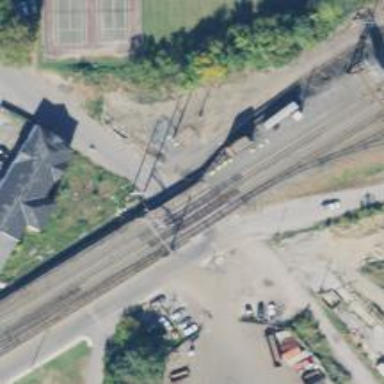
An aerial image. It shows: Railway with electrified contact lines.